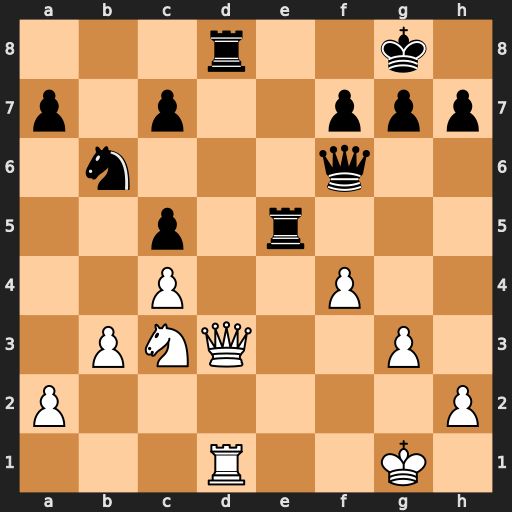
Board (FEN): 3r2k1/p1p2ppp/1n3q2/2p1r3/2P2P2/1PNQ2P1/P6P/3R2K1
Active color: w
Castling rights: -
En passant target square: -
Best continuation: Qxd8+ Qxd8 Rxd8+ Re8 Rxe8#